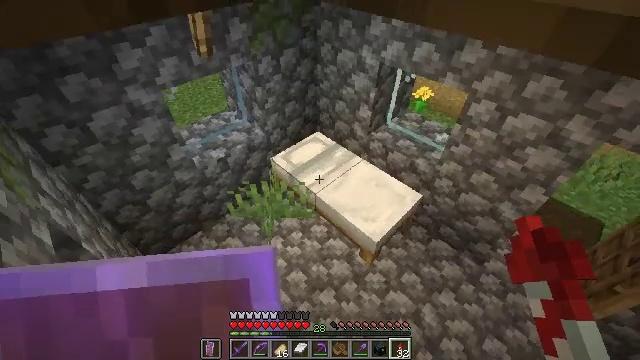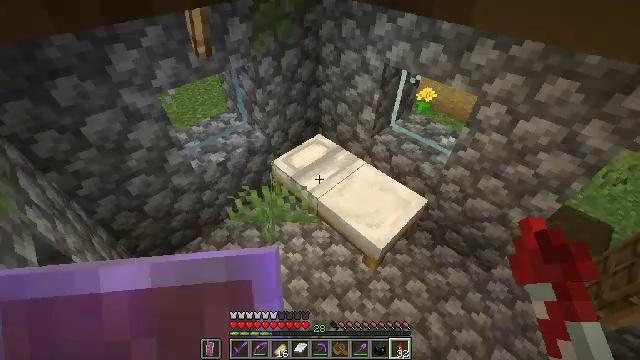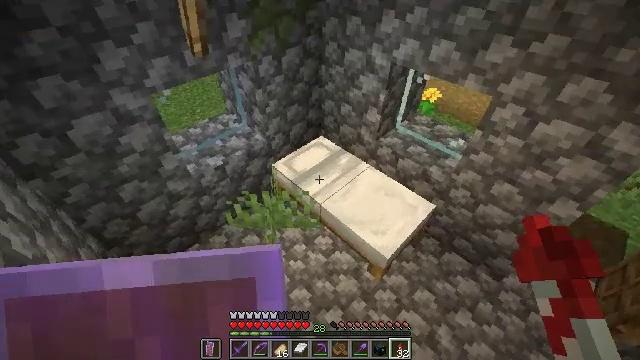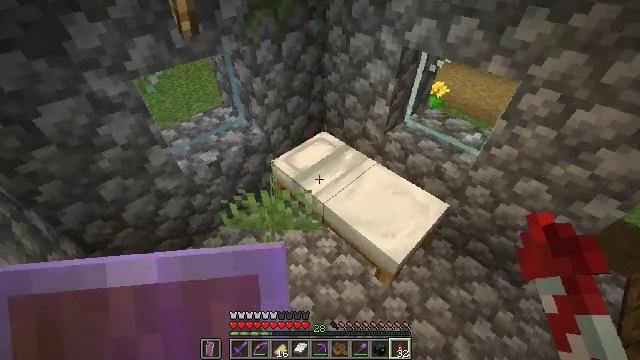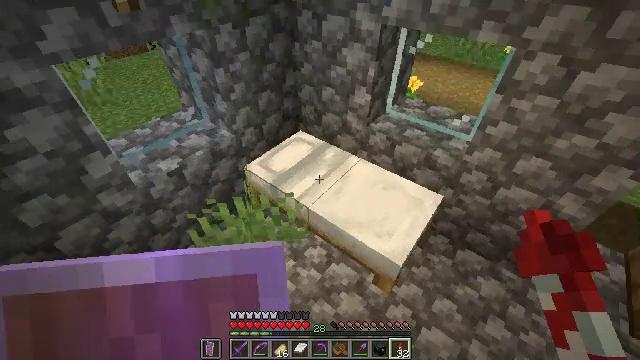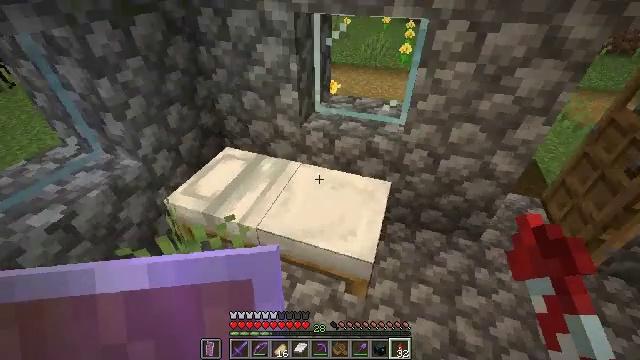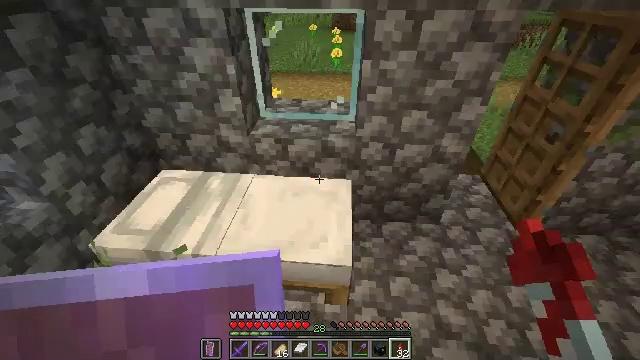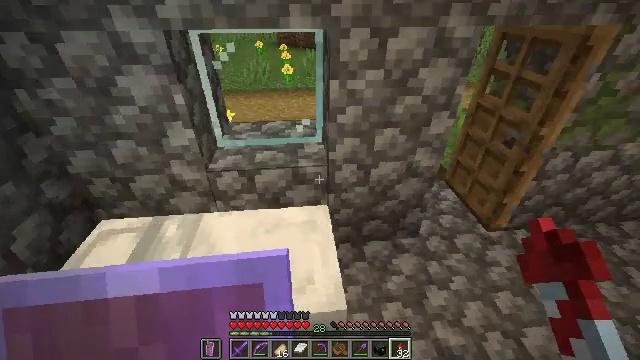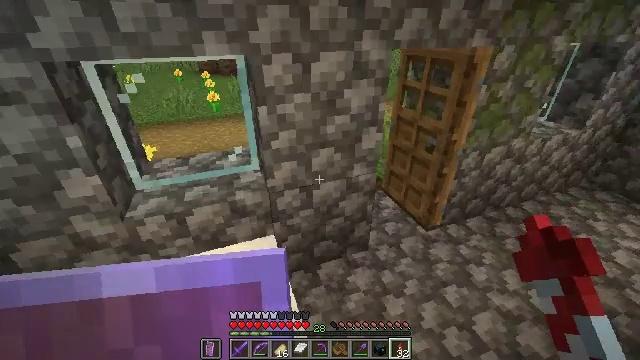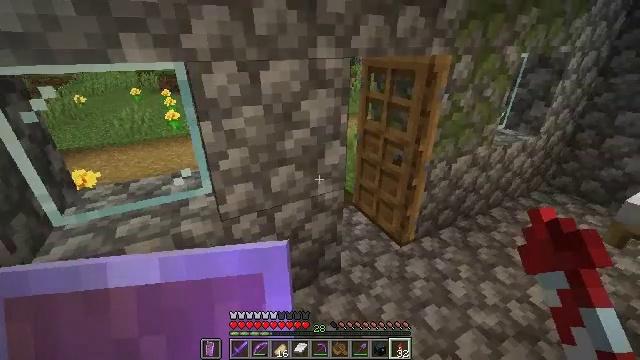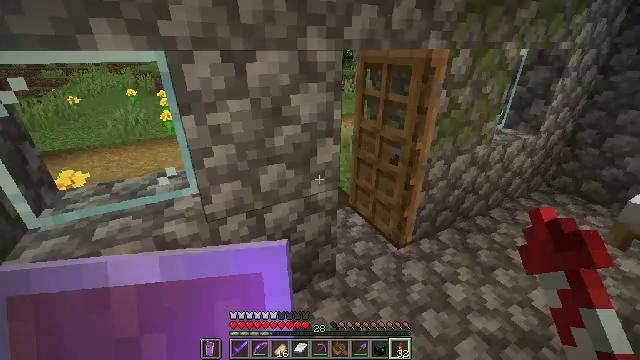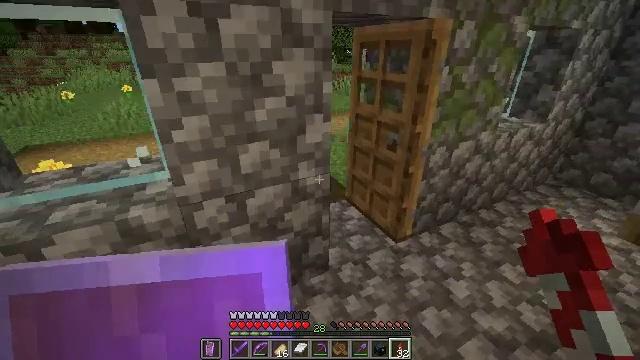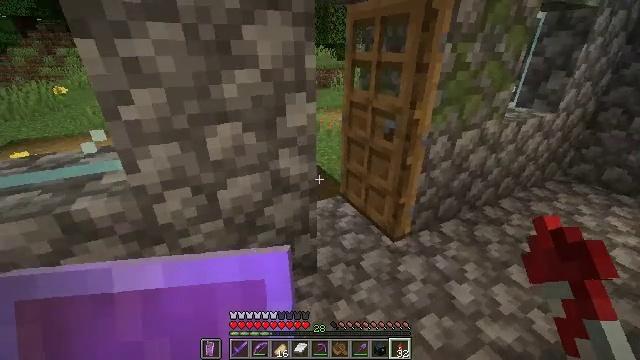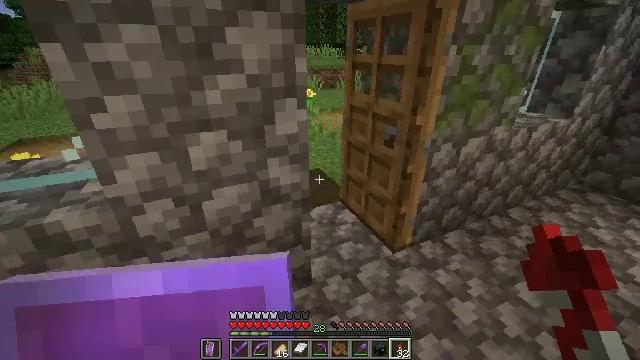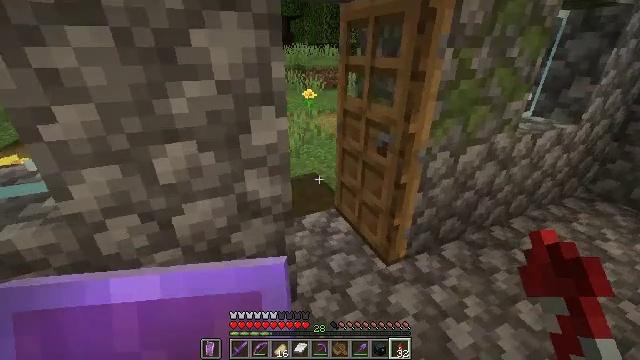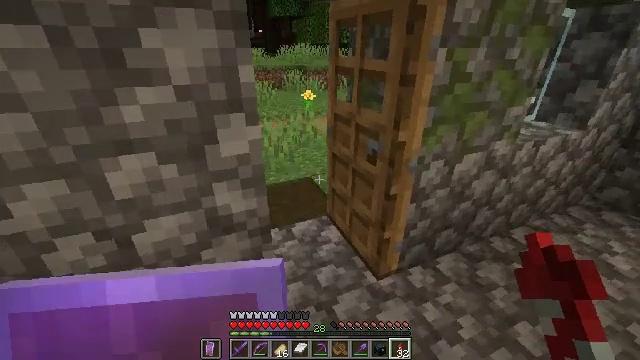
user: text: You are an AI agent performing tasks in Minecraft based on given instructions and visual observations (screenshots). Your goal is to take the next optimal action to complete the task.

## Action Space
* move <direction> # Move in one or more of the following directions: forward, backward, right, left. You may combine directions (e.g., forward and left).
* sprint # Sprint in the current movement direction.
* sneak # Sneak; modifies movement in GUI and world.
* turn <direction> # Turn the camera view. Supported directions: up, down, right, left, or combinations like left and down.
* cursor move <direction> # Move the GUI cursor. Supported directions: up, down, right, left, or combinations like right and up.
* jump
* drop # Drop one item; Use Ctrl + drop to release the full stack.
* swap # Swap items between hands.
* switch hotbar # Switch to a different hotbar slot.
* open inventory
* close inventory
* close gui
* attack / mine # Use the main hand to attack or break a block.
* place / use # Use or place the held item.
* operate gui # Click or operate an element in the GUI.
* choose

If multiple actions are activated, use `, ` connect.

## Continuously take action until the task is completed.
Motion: motion action
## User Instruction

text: Break the grass path to collect materials.
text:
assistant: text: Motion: move forward
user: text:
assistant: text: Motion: move forward
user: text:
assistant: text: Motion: move forward and move left
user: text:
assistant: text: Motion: move forward and move left, turn right and up
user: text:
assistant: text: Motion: move forward and move left, turn right and up
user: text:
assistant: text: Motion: move forward, turn right and up
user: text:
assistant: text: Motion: move forward and move right, turn right and up
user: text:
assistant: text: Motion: move forward and move right, turn right and up
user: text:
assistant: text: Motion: move forward and move right, turn right and up
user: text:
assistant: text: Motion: move forward and move right
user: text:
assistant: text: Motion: move forward and move right
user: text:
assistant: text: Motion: move forward and move right
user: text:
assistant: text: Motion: move forward and move right, turn left
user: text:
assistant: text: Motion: move forward and move right, turn left
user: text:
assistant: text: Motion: move forward
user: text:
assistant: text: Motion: move forward
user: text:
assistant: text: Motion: move forward
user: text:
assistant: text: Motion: move forward
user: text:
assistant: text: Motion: move forward
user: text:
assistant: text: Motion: move forward
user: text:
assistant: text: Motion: move forward
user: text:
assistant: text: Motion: move forward
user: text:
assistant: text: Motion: move forward, turn left
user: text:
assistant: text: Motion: move forward and move left
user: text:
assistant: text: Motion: move forward and move left
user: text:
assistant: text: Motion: move forward and move left, turn right and up
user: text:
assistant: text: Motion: move forward and move left, turn up
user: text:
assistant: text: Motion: move forward and move left
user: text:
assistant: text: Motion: move forward and move left
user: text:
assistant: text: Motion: move forward and move left